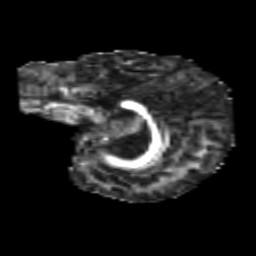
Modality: FA
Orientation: sagittal
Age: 7
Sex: female
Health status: healthy